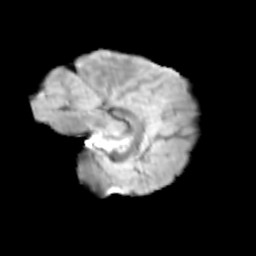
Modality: T2w
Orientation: sagittal
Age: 13
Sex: male
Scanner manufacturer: siemens
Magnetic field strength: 3 T
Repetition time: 3.8 s
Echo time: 0.07 s